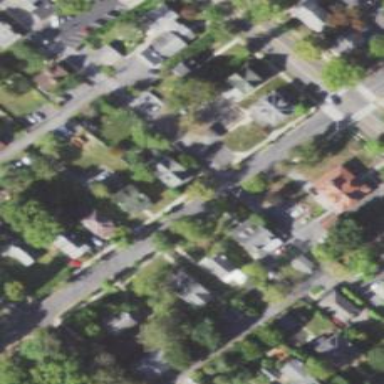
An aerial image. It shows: Asphalt alley designated as service road.